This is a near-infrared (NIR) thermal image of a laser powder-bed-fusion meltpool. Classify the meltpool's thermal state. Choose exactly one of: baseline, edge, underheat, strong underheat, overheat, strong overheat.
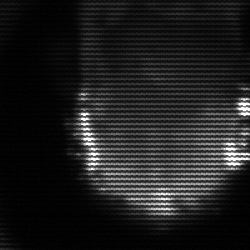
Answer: baseline